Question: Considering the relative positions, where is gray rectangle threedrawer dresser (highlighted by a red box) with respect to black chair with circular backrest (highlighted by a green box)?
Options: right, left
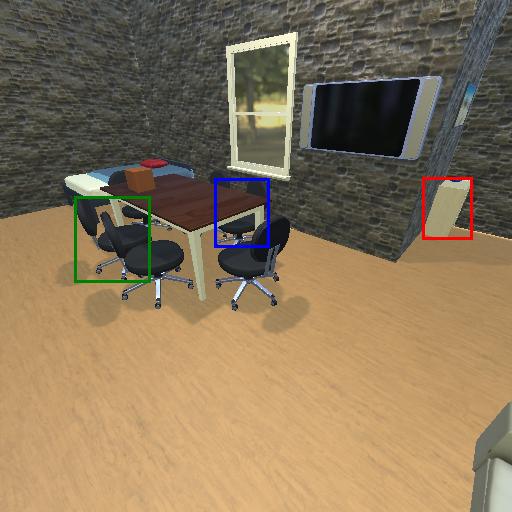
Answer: right